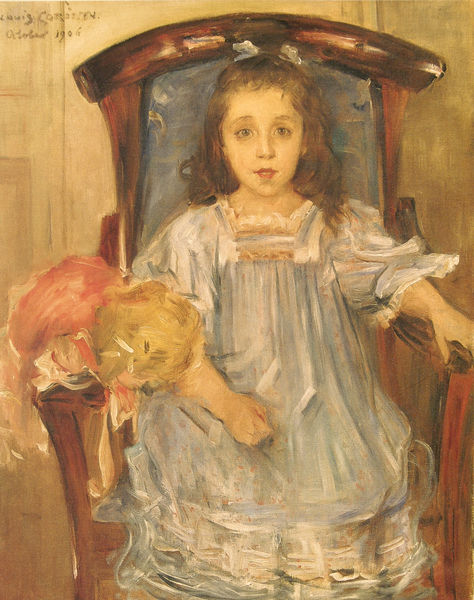
Titel: Porträt Sophie Cassirer
Künstler: Lovis Corinth
Standort: Philadelphia (Pennsylvania)
Institution: Philadelphia Museum of Art
Schlagwörter: blau, gemälde, hand, schatten, weiß, gelb, grün, impressionismus, mädchen, ocker, sitzen, ausschnitt, braun, daumen, frau, frisur, grau, haar, hell, hintergrund, holz, hut, kleid, licht, mund, nase, raum, schwarz, stirn, stuhl, tür, zimmer, blick, rot, malerei, schleife, blond, jung, wand, arme, augen, falten, gesicht, halten, inkarnat, spitze, ärmel, bildnis, hals, holzstuhl, hände, innenraum, portrait, porträt, rückenlehne, signatur, öl, auge, gold, haare, sessel, sitzend, stoff, innen, kind, spitzen, tochter, brünett, frontal, lippen, locke, locken, puffärmel, rosa, schön, seide, traurig, deutschland, hellblau, ruhig, armlehne, liegen, lehne, tüll, klein, duktus, polster, sitzende, weiblich, zopf, ernst, inschrift, glanz, sitzt, lciht, faltenwurf, rüsche, rüschen, aufstützen, transparent, kniestück, corinth, lehnstuhl, faust, sitzfigur, pinselduktus, puppe, kleidchen, armlehnen, portät, aufmerksam, brav, abstützen, durchsichtig, fröhlich, leicht, plissee, haarschleife, spielzeug, klien, innehalten, arma, skizzenhaft, anfassen, unterkleid, rme, schlefe, klaid, rasch, schliefe, dauen, schon, d\, hl, harrschleife, muadchen, 1906, madel